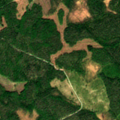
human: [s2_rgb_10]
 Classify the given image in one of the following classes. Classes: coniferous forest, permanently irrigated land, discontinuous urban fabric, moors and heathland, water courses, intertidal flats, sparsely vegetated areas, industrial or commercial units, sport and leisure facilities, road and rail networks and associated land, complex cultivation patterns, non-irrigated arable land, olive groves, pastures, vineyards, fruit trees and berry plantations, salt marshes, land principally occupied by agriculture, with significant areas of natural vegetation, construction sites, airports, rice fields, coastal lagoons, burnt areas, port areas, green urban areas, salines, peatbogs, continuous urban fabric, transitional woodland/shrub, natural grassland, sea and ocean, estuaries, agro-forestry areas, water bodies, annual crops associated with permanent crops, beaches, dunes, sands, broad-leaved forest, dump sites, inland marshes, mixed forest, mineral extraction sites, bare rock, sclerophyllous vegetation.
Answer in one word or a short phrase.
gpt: coniferous forest, mixed forest